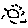
Label: sun